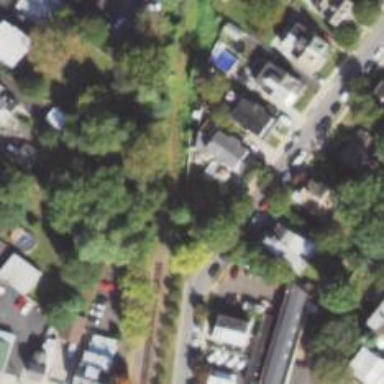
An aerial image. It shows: Abandoned railway.